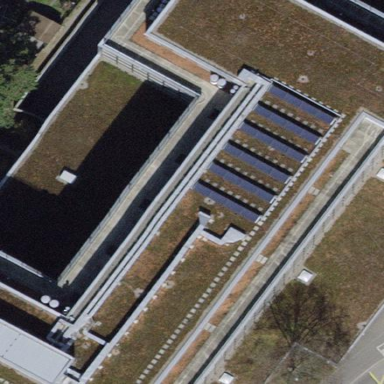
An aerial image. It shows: Part of building.